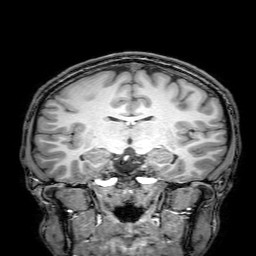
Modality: T1w
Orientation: sagittal
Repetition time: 0.00828 s
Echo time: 0.00388 s